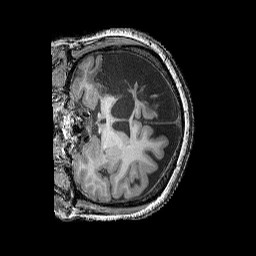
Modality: T1w
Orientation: coronal
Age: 61
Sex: female
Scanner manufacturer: siemens
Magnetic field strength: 3 T
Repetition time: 2.25 s
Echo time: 0.00411 s